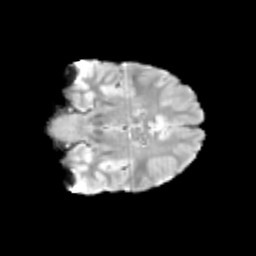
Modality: T2w
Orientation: coronal
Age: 13
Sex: male
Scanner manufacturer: siemens
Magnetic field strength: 3 T
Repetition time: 3.8 s
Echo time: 0.07 s